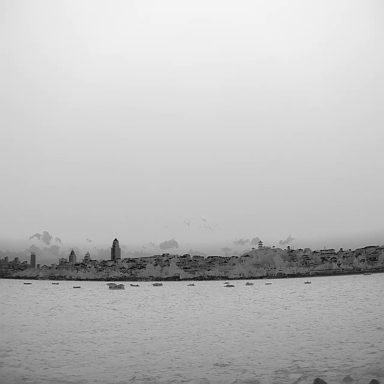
There are ten bulk_carriers in the infrared image.